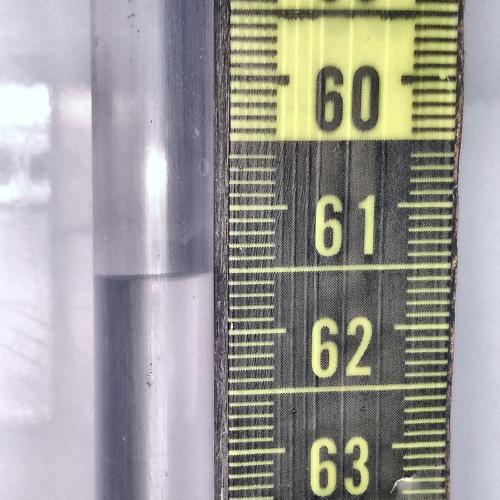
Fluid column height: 61.5 cm